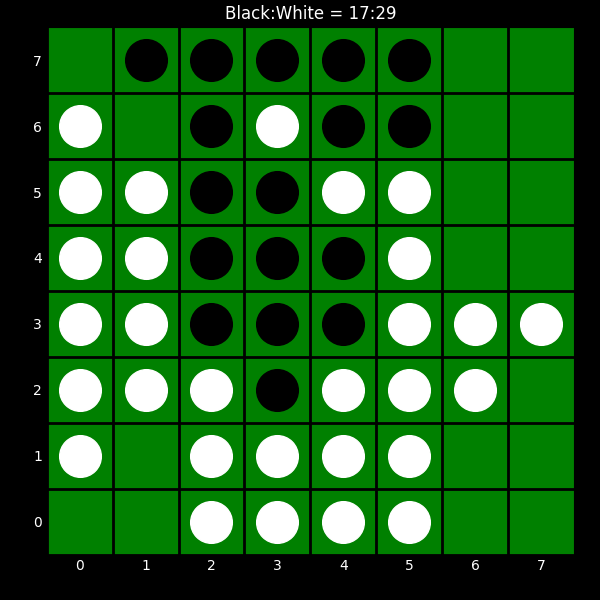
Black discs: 17
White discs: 29